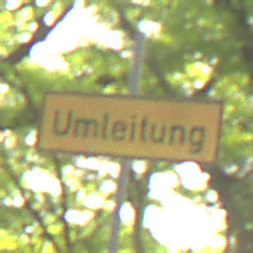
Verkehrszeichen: Umleitungsankuendigung
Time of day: MorningAfternoon
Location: Outdoor (RoadRail)
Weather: Clear
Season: NotSpecified
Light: Natural